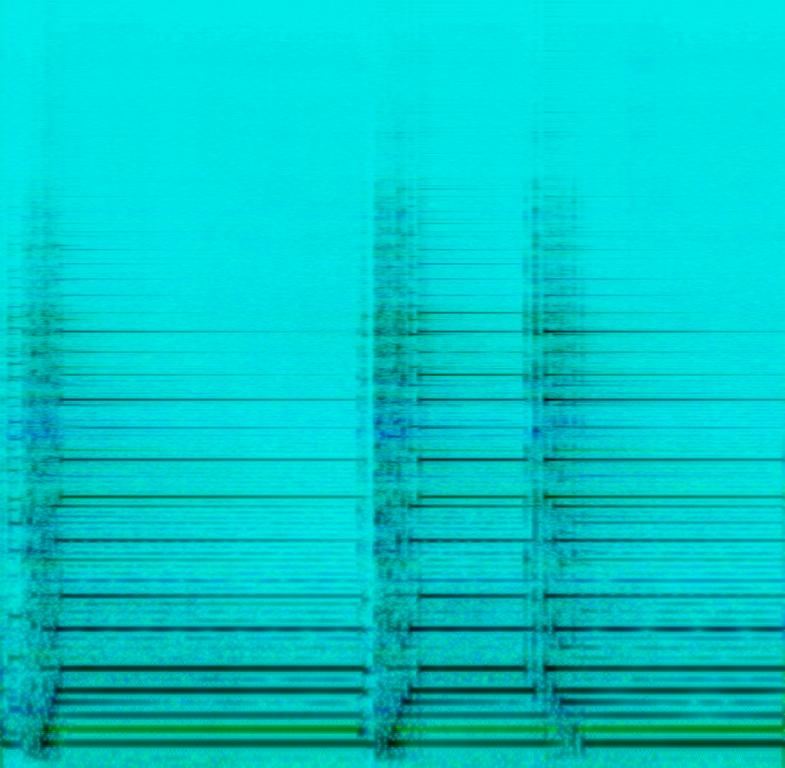
This is a recording of an electric guitar, first with a chord being strummed and allowed to ring out, then with licks being played. The guitarist plays a blues lick with the guitar producing a clean and compressed tone.